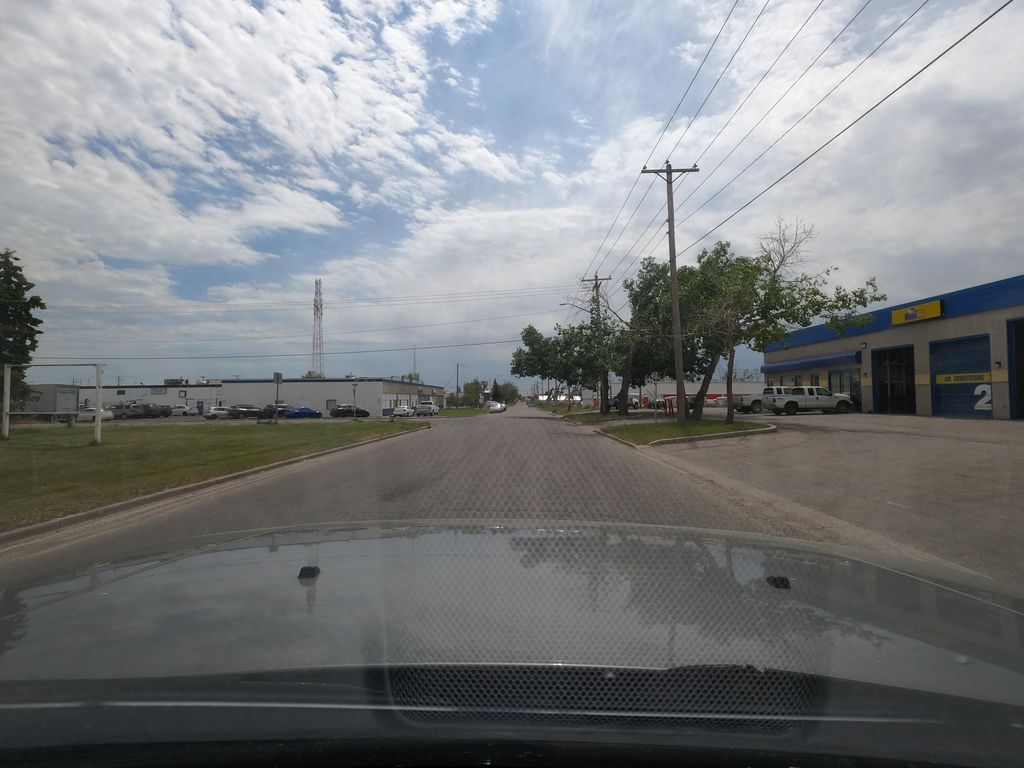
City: calgary